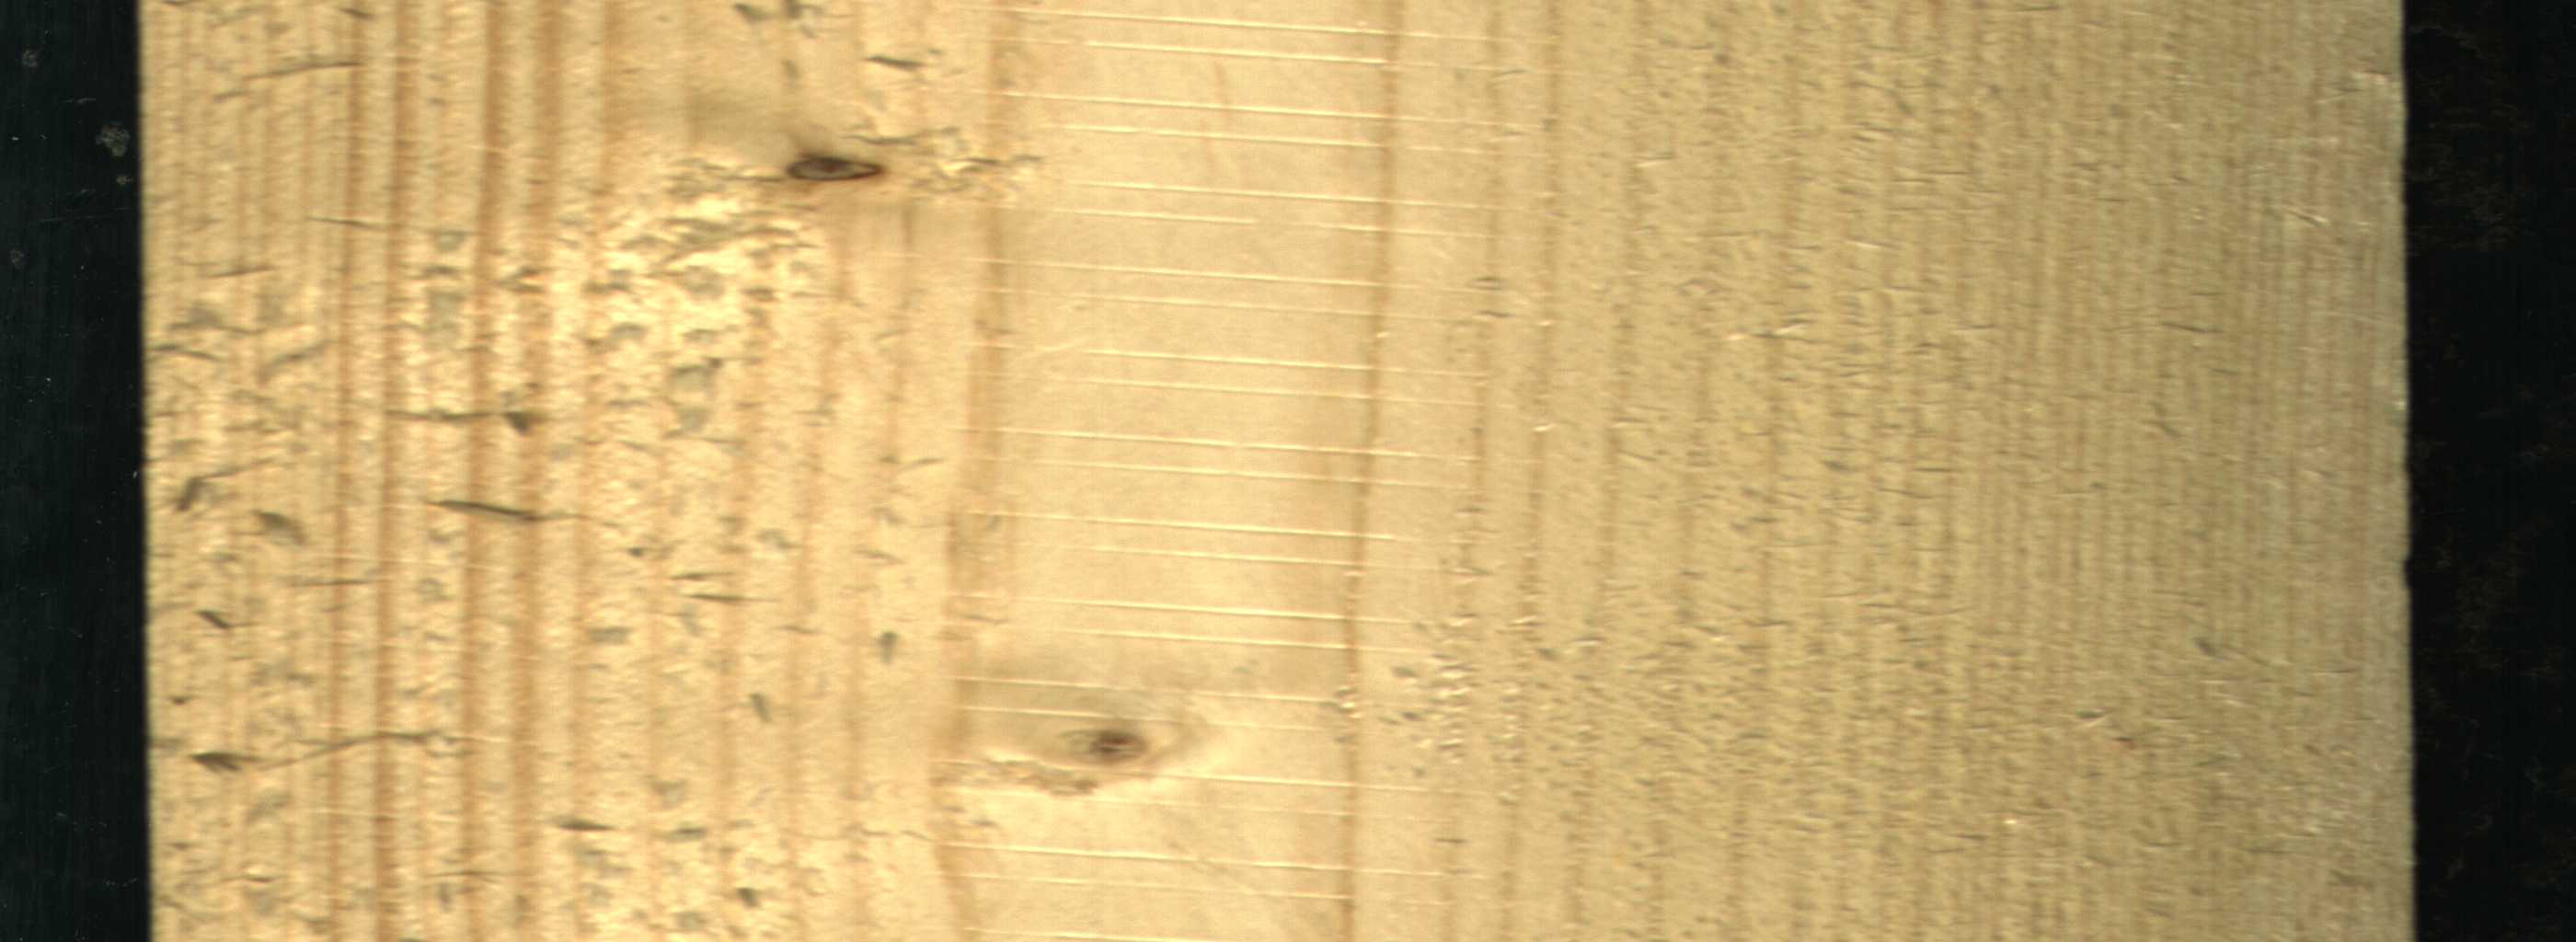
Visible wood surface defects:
Live_Knot
Live_Knot